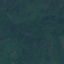
Land use / land cover: Forest